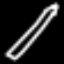
Label: pencil